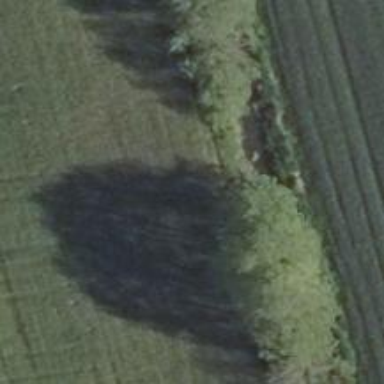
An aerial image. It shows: Row of trees in natural setting.